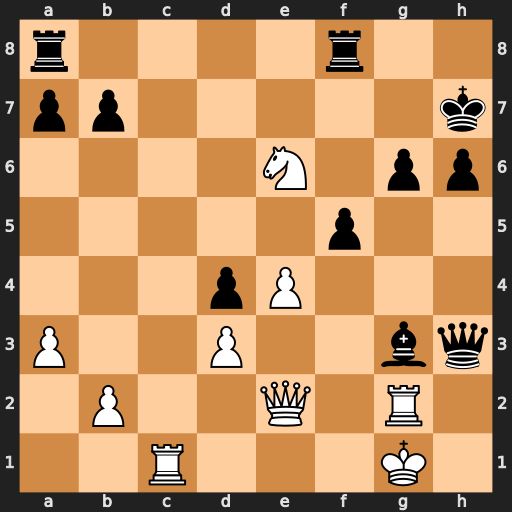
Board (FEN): r4r2/pp5k/4N1pp/5p2/3pP3/P2P2bq/1P2Q1R1/2R3K1
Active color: w
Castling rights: -
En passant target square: -
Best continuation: Nxf8+ Rxf8 exf5